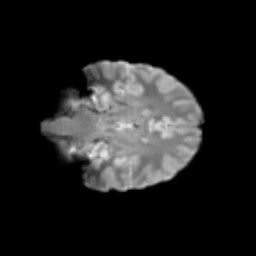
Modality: T2w
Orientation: coronal
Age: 13
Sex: female
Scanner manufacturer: siemens
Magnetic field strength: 3 T
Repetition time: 3.8 s
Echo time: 0.07 s